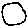
Label: circle